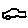
Label: car